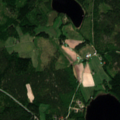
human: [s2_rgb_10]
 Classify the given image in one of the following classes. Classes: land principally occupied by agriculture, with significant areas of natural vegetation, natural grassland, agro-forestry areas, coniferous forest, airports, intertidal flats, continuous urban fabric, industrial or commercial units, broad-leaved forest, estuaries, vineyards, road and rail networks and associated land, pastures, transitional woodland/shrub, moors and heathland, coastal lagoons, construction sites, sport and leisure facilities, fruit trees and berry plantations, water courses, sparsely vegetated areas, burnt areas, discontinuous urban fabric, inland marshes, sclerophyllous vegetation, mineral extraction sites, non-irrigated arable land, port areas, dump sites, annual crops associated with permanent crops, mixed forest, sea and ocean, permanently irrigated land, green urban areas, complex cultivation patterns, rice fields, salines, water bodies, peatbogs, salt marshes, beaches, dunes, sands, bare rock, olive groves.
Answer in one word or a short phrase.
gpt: coniferous forest, mixed forest, water bodies